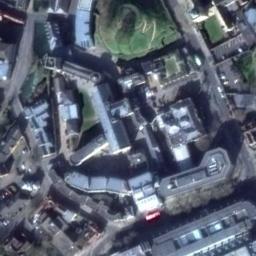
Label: palace